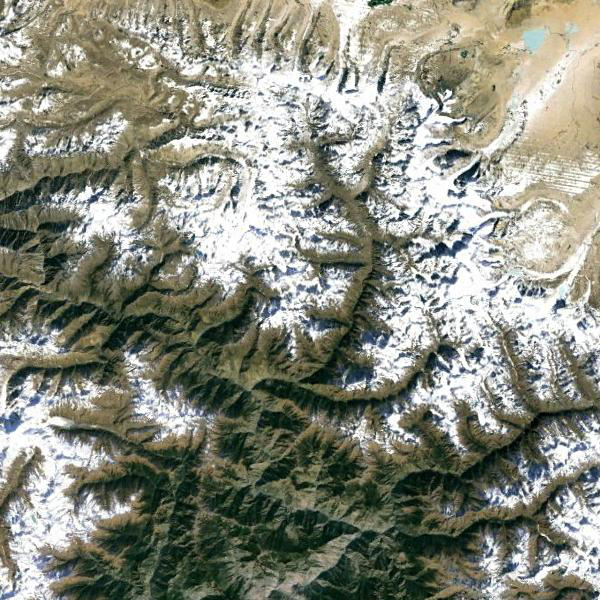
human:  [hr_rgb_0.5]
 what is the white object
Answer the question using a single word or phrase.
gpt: glacier